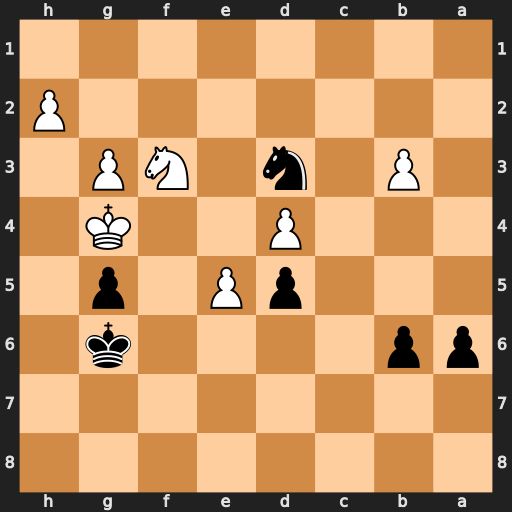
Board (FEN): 8/8/pp4k1/3pP1p1/3P2K1/1P1n1NP1/7P/8
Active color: b
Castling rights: -
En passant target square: -
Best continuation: Nf2#